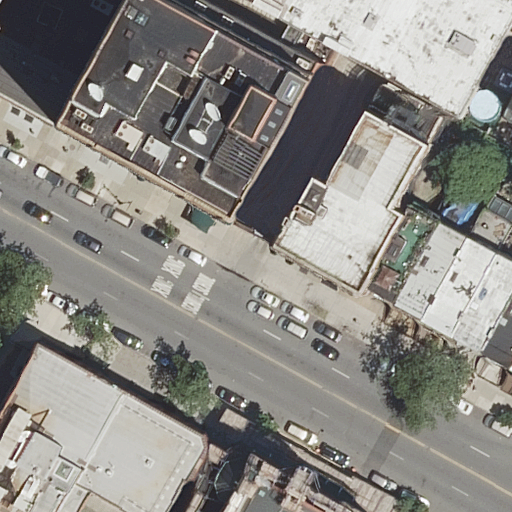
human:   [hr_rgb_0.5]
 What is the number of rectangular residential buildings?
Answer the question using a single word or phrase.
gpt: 8

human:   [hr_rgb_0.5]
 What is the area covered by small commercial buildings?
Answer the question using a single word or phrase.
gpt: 0m2

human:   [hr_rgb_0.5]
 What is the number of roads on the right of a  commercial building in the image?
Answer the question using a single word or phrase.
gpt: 0

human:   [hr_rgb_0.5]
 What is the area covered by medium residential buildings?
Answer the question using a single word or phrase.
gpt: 960m2

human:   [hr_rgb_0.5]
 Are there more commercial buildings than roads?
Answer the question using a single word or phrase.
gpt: no

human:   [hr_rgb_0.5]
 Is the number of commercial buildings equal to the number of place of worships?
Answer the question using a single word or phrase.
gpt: no

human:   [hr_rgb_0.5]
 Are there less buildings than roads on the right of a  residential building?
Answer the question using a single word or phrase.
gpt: no

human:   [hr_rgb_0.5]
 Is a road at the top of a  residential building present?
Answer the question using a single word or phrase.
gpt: yes

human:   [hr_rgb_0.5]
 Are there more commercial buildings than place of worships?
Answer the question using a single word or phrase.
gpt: no

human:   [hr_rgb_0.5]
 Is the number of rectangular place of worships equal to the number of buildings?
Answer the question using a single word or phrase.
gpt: no

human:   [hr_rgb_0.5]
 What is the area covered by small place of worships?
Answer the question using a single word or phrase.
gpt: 0m2

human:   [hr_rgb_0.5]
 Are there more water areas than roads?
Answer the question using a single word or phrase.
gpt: no

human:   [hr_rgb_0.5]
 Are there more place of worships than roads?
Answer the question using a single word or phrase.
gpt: no

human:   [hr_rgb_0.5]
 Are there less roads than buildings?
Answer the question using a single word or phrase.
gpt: yes

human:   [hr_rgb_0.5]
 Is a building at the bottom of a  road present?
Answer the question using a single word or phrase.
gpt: yes

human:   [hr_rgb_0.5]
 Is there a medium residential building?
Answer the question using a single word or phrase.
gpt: yes

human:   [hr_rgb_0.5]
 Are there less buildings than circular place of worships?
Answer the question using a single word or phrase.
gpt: no

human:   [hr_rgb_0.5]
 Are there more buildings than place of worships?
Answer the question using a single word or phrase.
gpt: yes

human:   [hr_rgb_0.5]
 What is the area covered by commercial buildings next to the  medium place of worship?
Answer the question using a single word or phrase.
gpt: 0m2

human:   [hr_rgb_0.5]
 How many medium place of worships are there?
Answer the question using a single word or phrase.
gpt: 1

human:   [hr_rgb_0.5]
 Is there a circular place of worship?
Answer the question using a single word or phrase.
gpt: no

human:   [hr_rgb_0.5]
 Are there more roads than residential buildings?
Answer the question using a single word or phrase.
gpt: no

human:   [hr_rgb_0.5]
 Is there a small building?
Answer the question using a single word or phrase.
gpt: yes

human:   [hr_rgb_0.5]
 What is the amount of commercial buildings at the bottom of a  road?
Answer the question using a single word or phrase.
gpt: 0

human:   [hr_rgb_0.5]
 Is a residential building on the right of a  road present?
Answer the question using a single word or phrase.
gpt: yes

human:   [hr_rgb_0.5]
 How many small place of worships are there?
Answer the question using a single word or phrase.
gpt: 0

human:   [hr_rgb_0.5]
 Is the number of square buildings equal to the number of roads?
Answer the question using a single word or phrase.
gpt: no

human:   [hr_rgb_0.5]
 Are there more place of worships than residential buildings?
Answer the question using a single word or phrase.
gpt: no

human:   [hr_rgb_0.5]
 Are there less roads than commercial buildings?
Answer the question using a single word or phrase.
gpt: no

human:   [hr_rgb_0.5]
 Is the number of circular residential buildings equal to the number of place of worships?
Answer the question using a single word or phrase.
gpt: no

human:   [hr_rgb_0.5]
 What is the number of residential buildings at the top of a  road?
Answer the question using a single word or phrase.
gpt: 10

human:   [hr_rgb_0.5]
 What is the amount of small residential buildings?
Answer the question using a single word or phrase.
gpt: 6

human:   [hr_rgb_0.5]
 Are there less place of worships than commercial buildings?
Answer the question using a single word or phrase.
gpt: no

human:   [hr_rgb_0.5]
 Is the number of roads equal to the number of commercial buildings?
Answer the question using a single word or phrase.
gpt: no

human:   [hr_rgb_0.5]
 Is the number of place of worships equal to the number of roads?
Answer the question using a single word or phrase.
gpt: no

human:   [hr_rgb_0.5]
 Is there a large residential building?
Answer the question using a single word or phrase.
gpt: yes